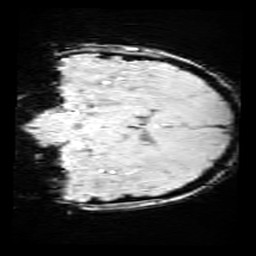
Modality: SWI
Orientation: coronal
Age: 10
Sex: female
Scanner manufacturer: siemens
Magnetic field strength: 3 T
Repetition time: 0.027 s
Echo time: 0.02 s